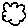
Label: cloud